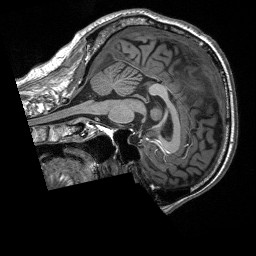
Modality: T1w
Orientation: sagittal
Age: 61
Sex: male
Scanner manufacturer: siemens
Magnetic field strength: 3 T
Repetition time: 2.4 s
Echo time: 0.00226 s